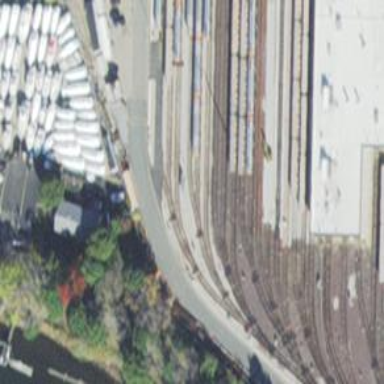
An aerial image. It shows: Electrified rail in service yard.